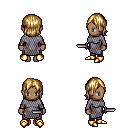
a pixel art fantasy rpg character, female body template, human, dark skin, chain mail, magenta pants, blonde long bangs hairstyle, gold boots, dagger, four views (front, back, left, right), 2x2 character sprite sheet, small pixel art, hard edges, no anti-aliasing